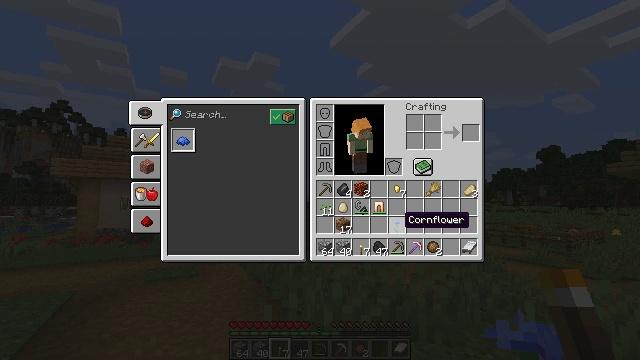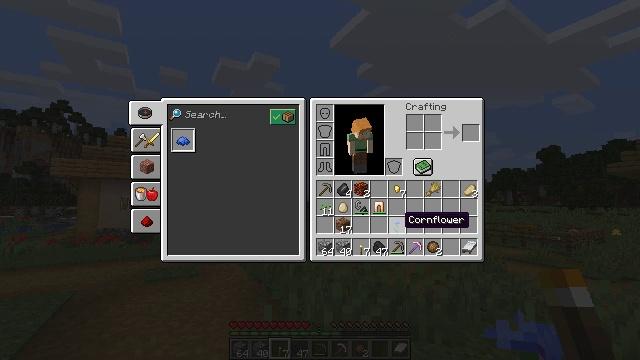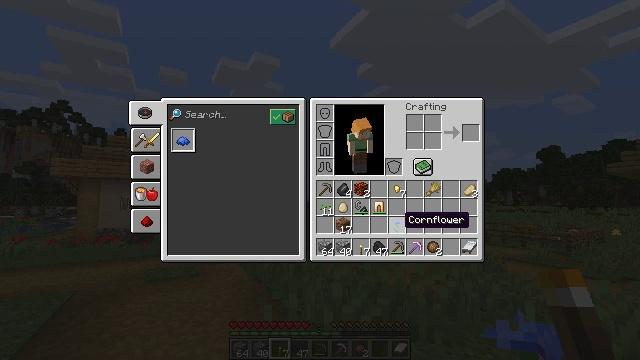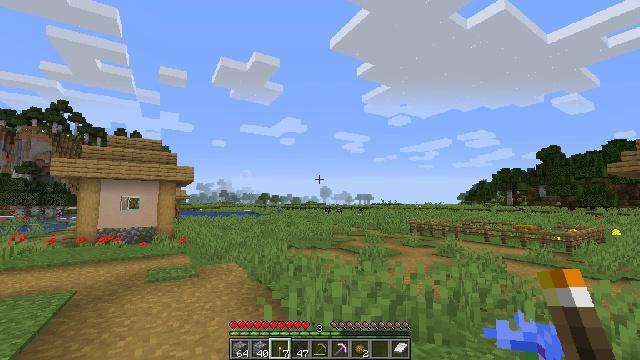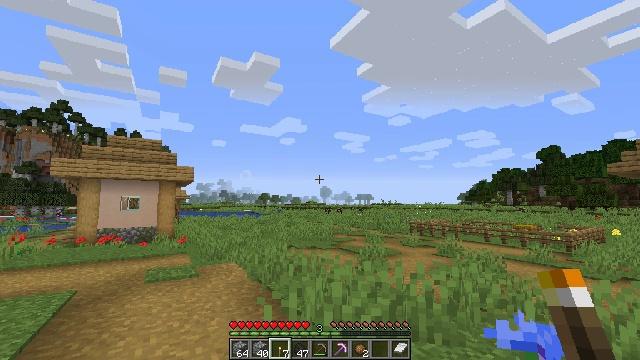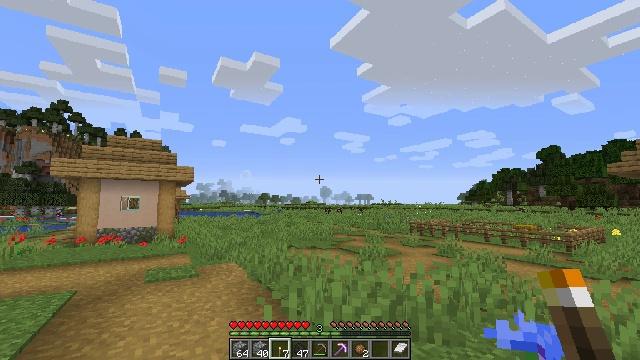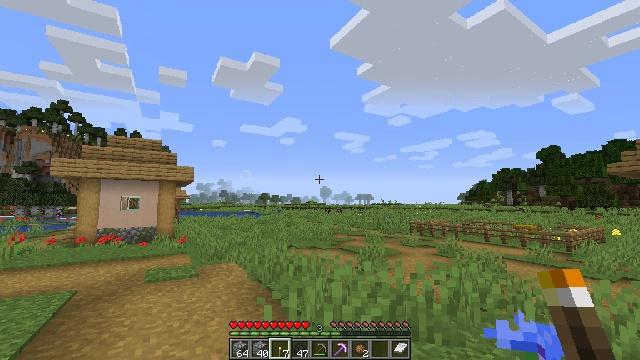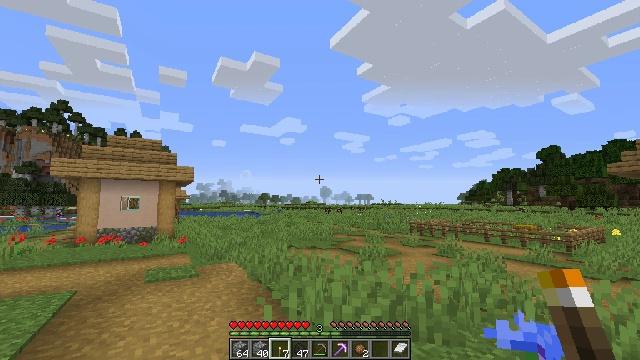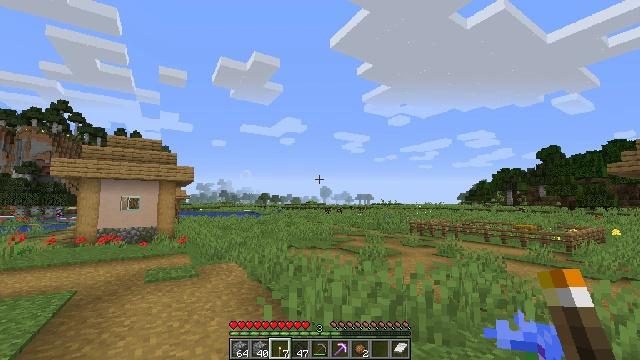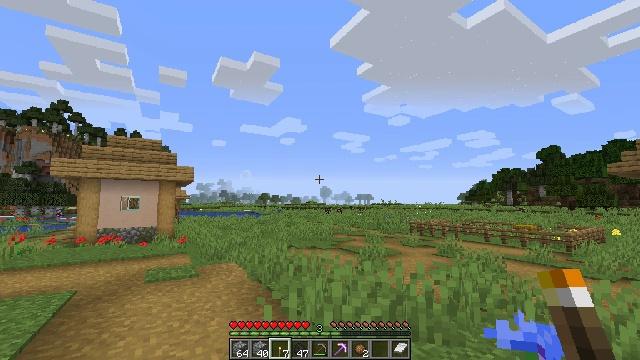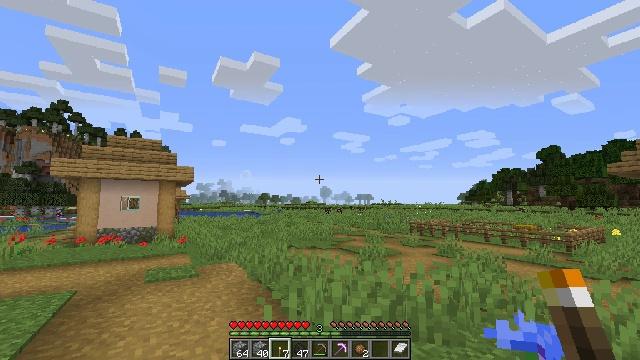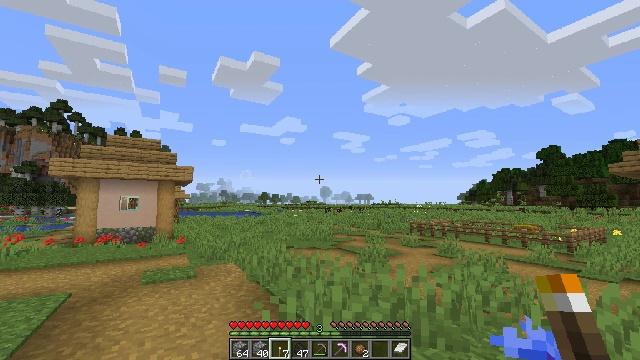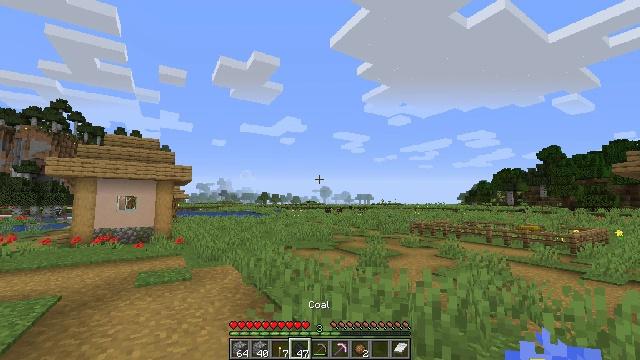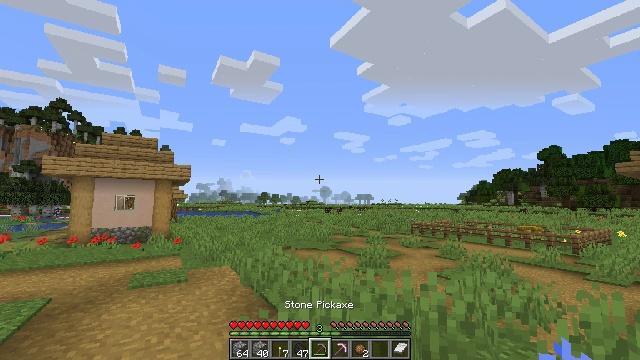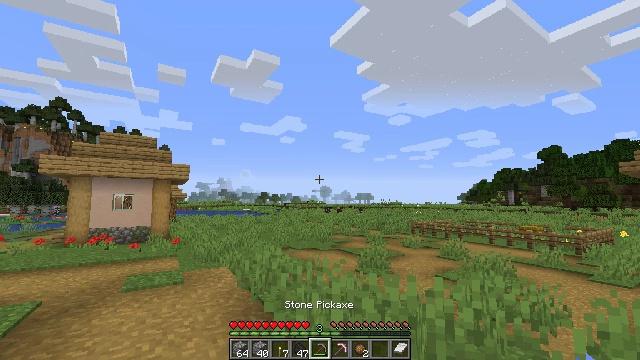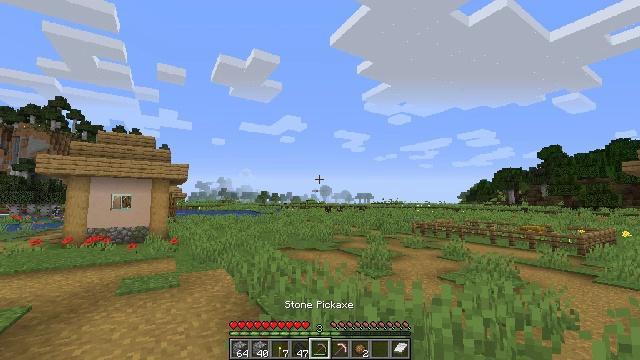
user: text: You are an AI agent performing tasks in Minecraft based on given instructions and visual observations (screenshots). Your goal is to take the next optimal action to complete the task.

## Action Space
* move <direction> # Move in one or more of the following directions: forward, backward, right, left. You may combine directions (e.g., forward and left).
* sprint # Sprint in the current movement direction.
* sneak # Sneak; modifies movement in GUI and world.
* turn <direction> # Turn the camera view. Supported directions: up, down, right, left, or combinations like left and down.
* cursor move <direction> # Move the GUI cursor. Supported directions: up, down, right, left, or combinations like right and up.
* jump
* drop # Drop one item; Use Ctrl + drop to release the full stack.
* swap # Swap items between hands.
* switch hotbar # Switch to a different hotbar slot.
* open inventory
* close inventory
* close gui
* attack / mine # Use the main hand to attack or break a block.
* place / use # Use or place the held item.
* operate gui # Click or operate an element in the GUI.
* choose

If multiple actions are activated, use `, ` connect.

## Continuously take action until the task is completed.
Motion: motion action
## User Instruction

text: Gather grass on the ground.
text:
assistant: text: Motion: no_op
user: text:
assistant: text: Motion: no_op
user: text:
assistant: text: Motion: close inventory
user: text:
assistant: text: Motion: close inventory
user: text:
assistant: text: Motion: close inventory
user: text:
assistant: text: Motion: close inventory
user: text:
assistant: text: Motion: no_op
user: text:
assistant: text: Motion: no_op
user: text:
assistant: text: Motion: no_op
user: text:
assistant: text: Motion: no_op
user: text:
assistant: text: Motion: move forward
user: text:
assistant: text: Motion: move forward
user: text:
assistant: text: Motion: move forward
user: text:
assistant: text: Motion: move forward
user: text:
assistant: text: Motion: move forward
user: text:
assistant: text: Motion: move forward
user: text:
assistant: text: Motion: move forward
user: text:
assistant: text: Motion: move forward
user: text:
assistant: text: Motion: move forward
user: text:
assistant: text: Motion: move forward
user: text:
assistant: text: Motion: move forward
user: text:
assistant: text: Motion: move forward
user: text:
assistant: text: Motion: move forward
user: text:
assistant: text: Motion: move forward
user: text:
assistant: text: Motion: move forward
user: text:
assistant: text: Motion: move forward
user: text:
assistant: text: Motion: move forward
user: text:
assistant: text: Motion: move forward
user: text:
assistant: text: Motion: move forward
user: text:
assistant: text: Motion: move forward